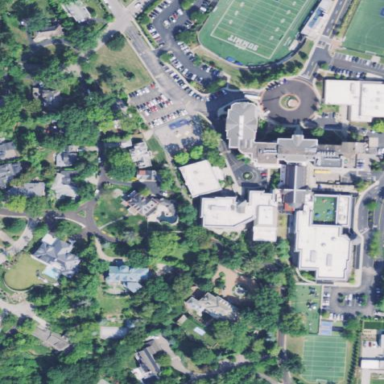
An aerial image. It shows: School.